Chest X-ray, PA view. Patient: 58 years old, sex M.
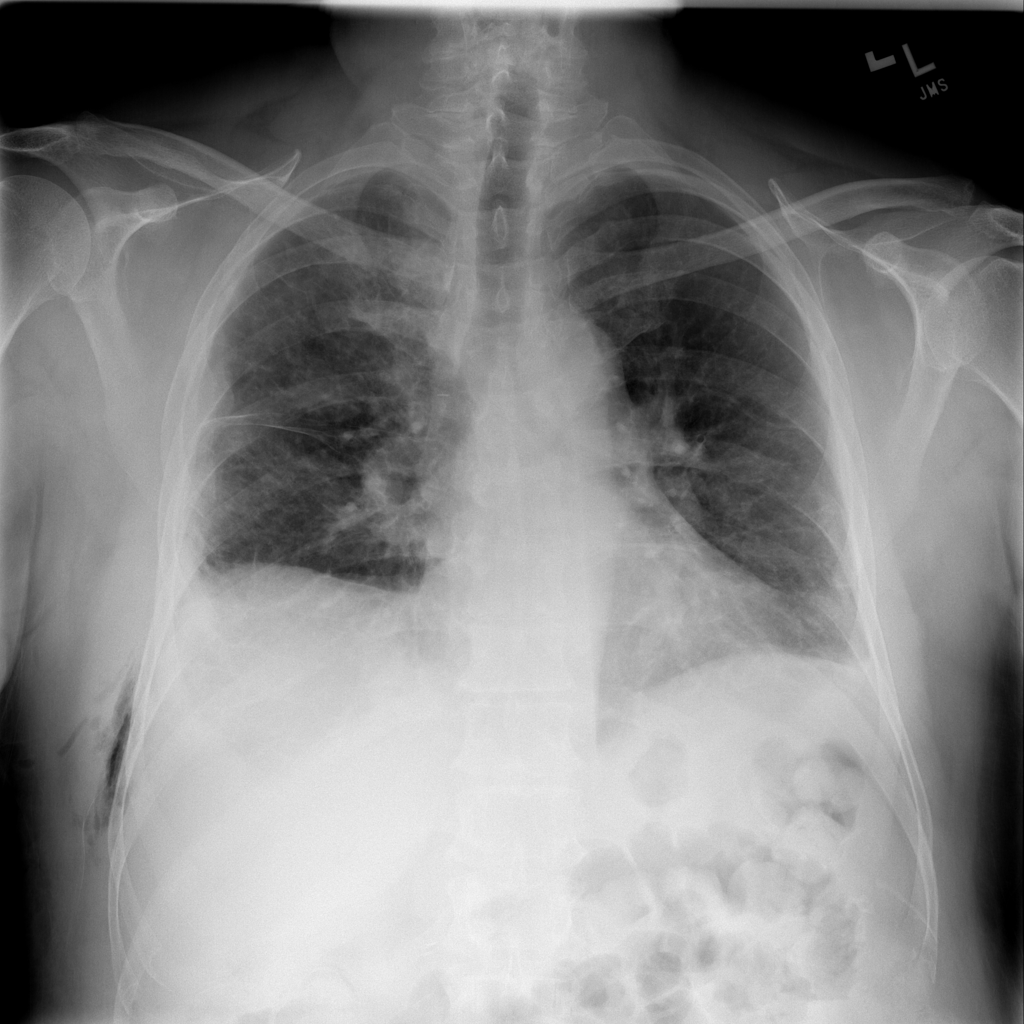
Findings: No Finding